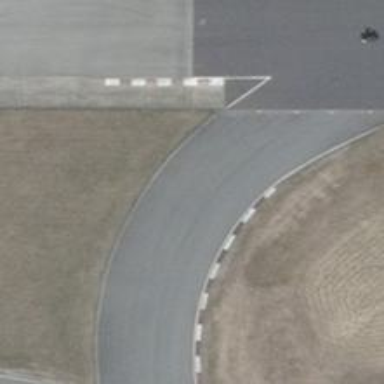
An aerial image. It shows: Raceway for motor sports.